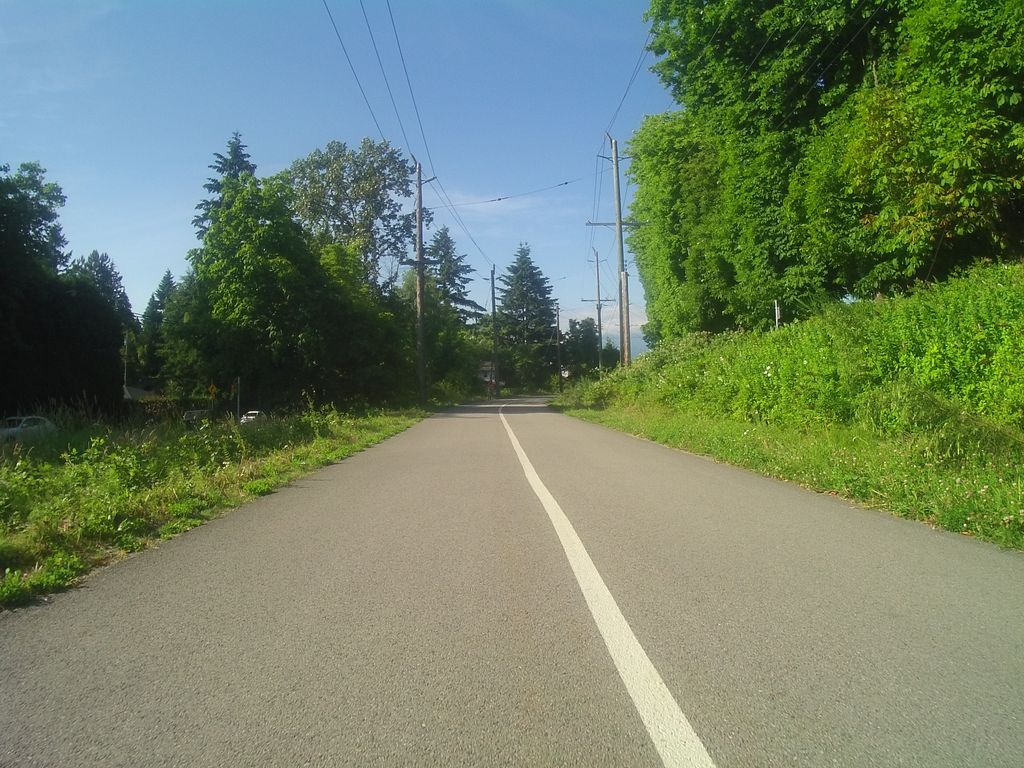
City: vancouver